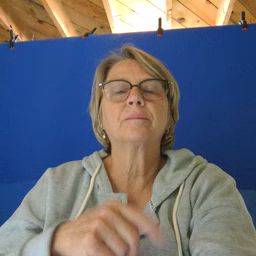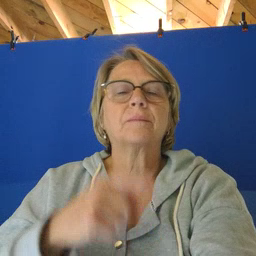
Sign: wake